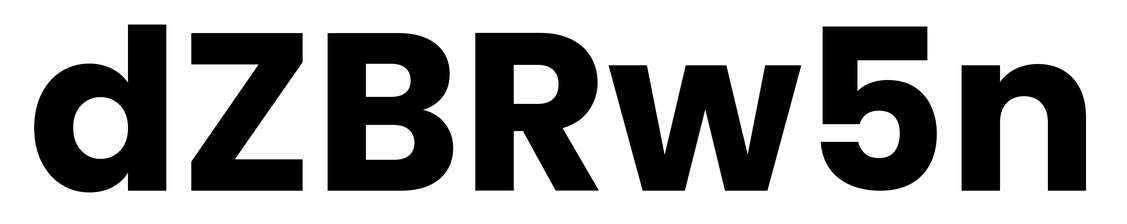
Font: Poppins-Bold